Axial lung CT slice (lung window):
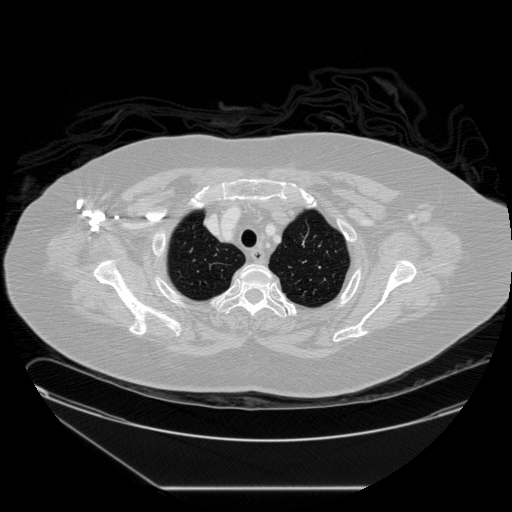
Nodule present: no